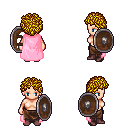
a pixel art fantasy rpg character, female body template, human, light skin, pink cape, robe skirt, blonde curly afro hairstyle, bracelets, maroon shoes, shield, four views (front, back, left, right), 2x2 character sprite sheet, small pixel art, hard edges, no anti-aliasing